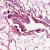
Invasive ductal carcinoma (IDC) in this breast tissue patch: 0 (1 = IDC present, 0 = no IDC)